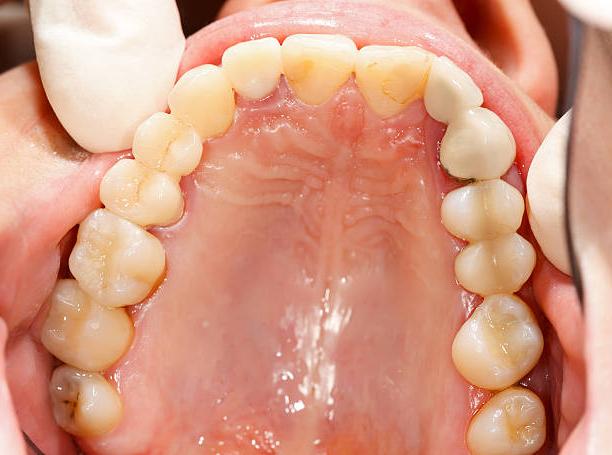
Condition: Calculus